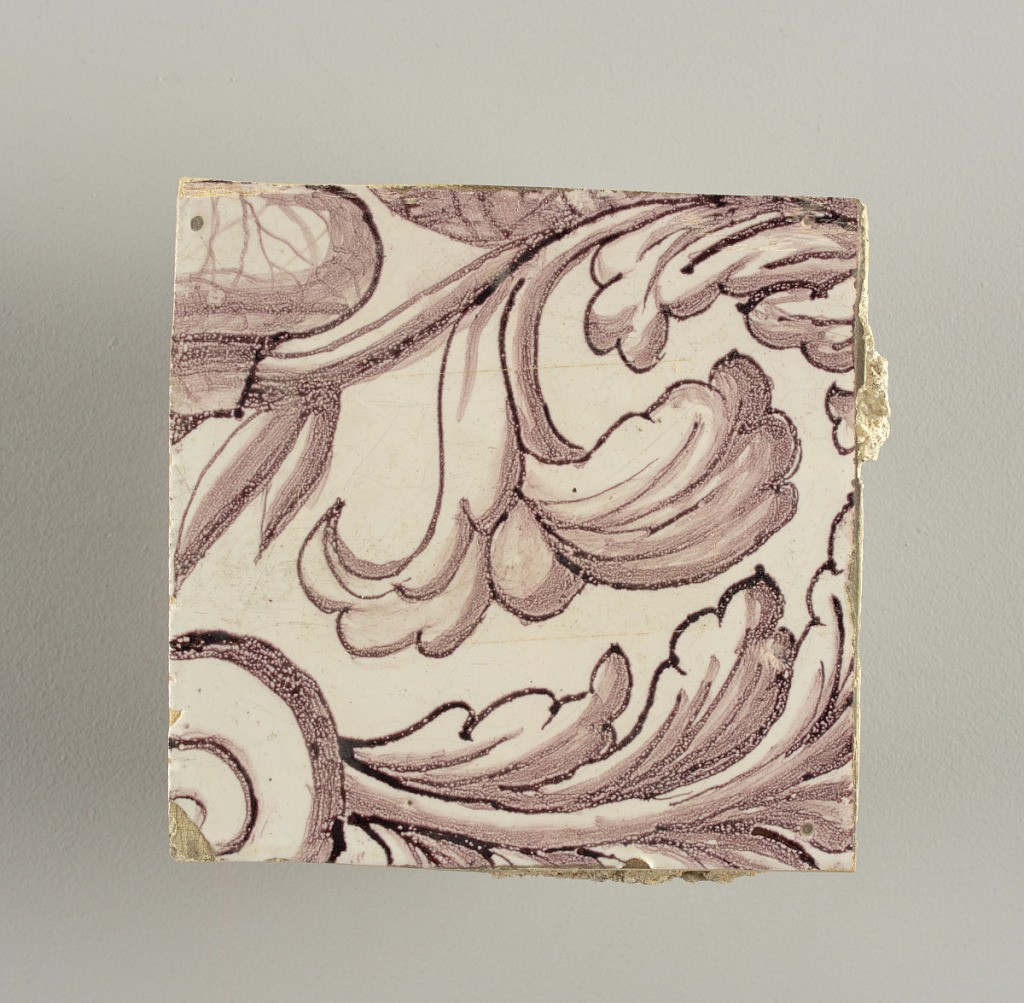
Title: Wall facing
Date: ca. 1725
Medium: Tin-glazed earthenware, underglaze
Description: Horizontal rectangle.  Thirty-seven tiles wide and twenty-one high with opening for door or window nineteen and one-half tiles high and twelve wide.  To left and right of opening, centered canopy above. Left, woman representing Hope, right, a sculputure urn.  Centered above opening, a mascaron.  Arabesque design of foliage.